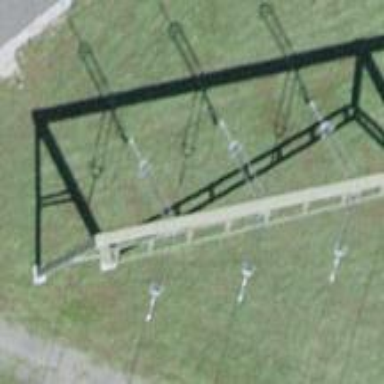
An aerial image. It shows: Power line with three cables.